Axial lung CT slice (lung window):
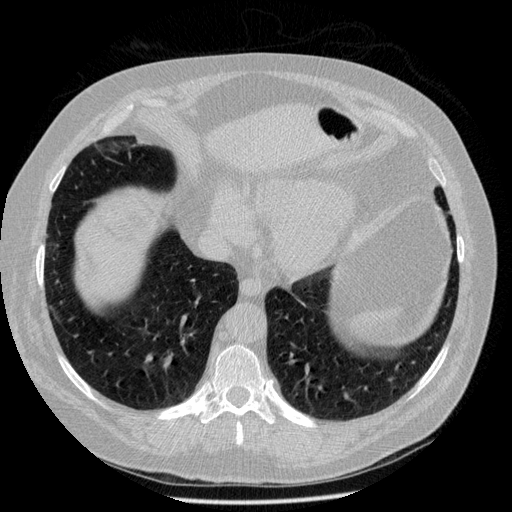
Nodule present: no